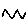
Label: zigzag